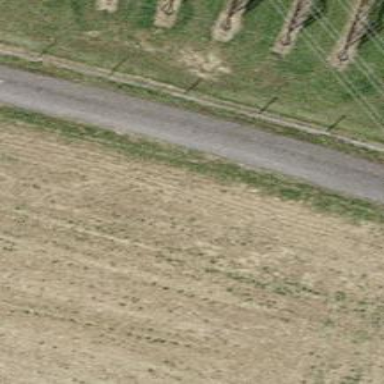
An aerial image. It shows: Compacted track with grade2 level.